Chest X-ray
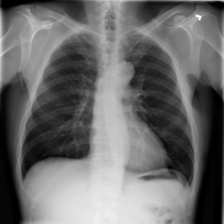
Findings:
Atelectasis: negative
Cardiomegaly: negative
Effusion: negative
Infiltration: negative
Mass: negative
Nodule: negative
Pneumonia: negative
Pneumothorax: negative
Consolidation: negative
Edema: negative
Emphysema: negative
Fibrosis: negative
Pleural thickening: negative
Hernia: negative